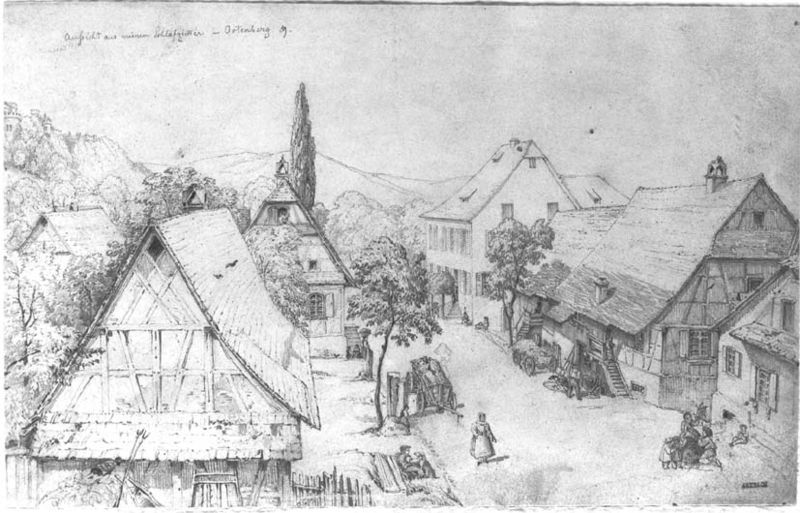
Titel: "Aussicht aus meinem Schlafzimmer in Ortenberg"
Künstler: Franz Abresch
Standort: Karlsruhe
Institution: Staatliche Kunsthalle Karlsruhe
Schlagwörter: baum, berg, dunkel, feder, felsen, gruppe, himmel, mann, schatten, weiß, wolken, aquarell, bäume, dreieck, frauen, grün, landschaft, menschen, mädchen, stadt, äste, braun, fenster, frau, grau, hell, hintergrund, holz, kleid, licht, männer, schwarz, skizze, strasse, stroh, szene, tür, zeichnung, blick, dach, gebäude, gras, haus, hund, tiere, weg, zaun, leute, alt, architektur, blass, mensch, stein, steine, signatur, ast, horizont, häuser, hügel, natur, pappel, vieh, vögel, büsche, hütte, kirche, wege, boden, land, familie, kind, personen, blatt, tal, wald, alltag, arbeit, bauern, dachziegel, fensterläden, genre, kamin, kamine, karren, kinder, landleben, pferde, schornstein, schuppen, turm, garten, zypressen, deutschland, aussicht, schürze, magd, schrift, sommer, ruhe, ansicht, fassade, italien, ort, perspektive, türen, bäuerin, heu, berge, fels, gebirge, dorf, dächer, giebel, mauer, schornsteine, ziegel, grafik, graphik, vergilbt, bauernhof, hof, latten, türe, zäune, hügellandschaft, idylle, signiert, kutsche, laden, läden, markt, platz, schlot, bank, vogelperspektive, figuren, handkarren, rad, wagen, romantik, leiter, treppe, treppen, spielen, inschrift, balken, stufe, stufen, tiefe, bauer, unscharf, aufsicht, name, spiel, tusche, fensterladen, greis, burg, scheune, strohdach, heimat, kohle, zypresse, heuhaufen, wälder, druck, schwarz weiss, druckgrafik, schraffur, loch, radierung, stich, titel, text, wei0, volk, bläulich, deichsel, bleistift, dachstuhl, entwurf, kohlezeichnung, bleistiftzeichnung, ländlich, mittelalter, gemeinde, bauernhaus, bauernhäuser, stall, landscahft, fachwerk, fachwerkhaus, gehöft, siedlung, landwirtschaft, fachwerkhäuser, gaube, personengruppe, dürer, freundlich, städtchen, schraffierung, gezeichnet, mittelalterlich, handschrift, dachboden, wirtshaus, schindeln, höfe, gründerzeit, legende, heuschober, bäuerlich, heuwagen, fesnter, historisch, zigel, fuhrwerk, leiterwagen, dorfplatz, bume, graphit, bauernhöfe, luftbild, tenne, personal, mist, von oben, dorfstraße, agen, weiler, misthaufen, dorfleben, dorg, bege, skizziert, tagebuch, häiser, schwarzweis, plunder, geschäftig, papel, ohne farbe, dcher, bäue, trepp, hilz, sufen, fachwer, a, 1900, 1700, kram, schriift, zeichnung berg, sitzeend, schattebn, uecihnung, zahun, bauernhpf, famillie, lastkarren, kinder+spielen, kophle, misthaufe, ortenburg, mistzaufe, bäud, manehscne, osterburg, dörfliche szene, gründerhäuser, holz weg, ländlcih, ortenberg, weihler, perosnal, stufenfenster, fesnsterladen, häuser fachwerk, mesnchen+, fachriegel, zaujn, dorf straße frau